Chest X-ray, PA view. Patient: 19 years old, sex M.
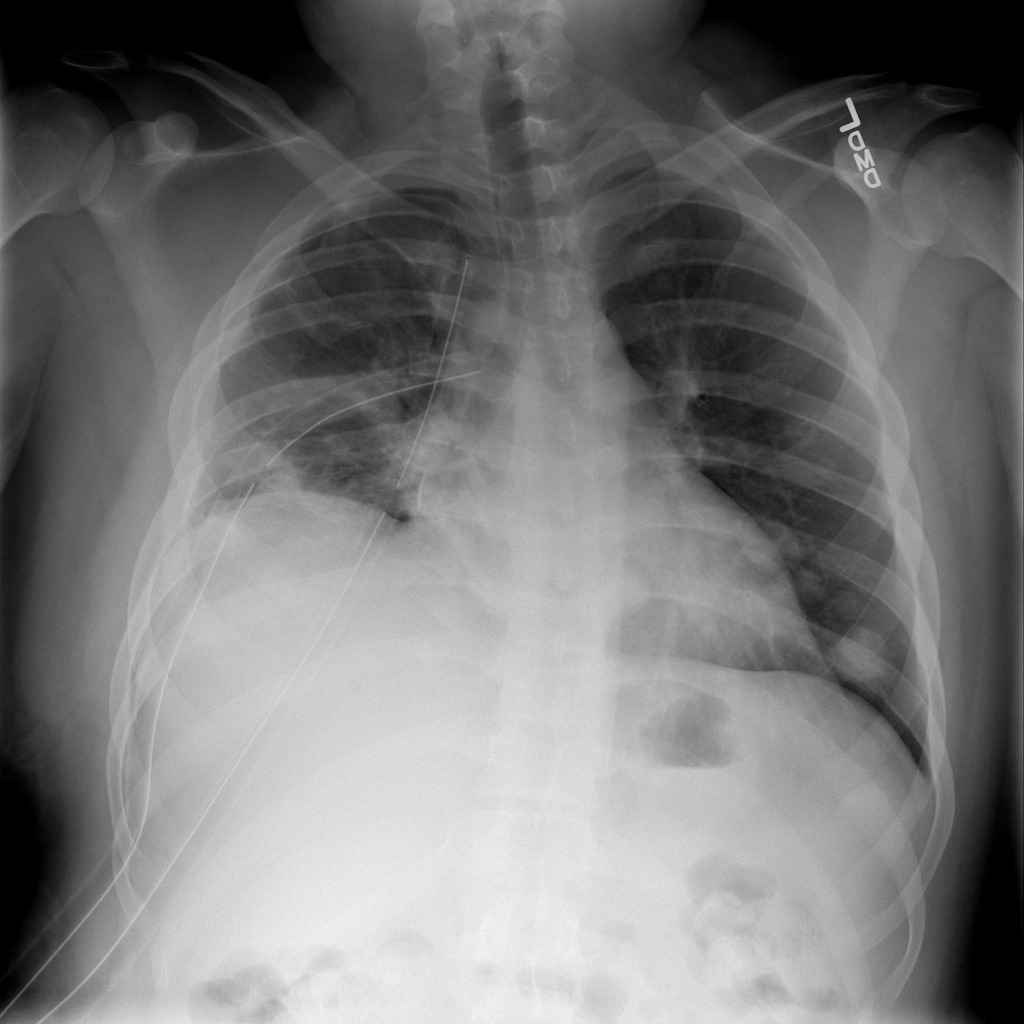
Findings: Atelectasis, Infiltration, Pleural_Thickening, Pneumothorax